Interaction volume radius: 5 \u00c5
Interaction volume height: 15 \u00c5
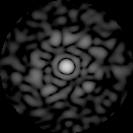
Disorder parameter: 0.8314